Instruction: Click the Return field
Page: home
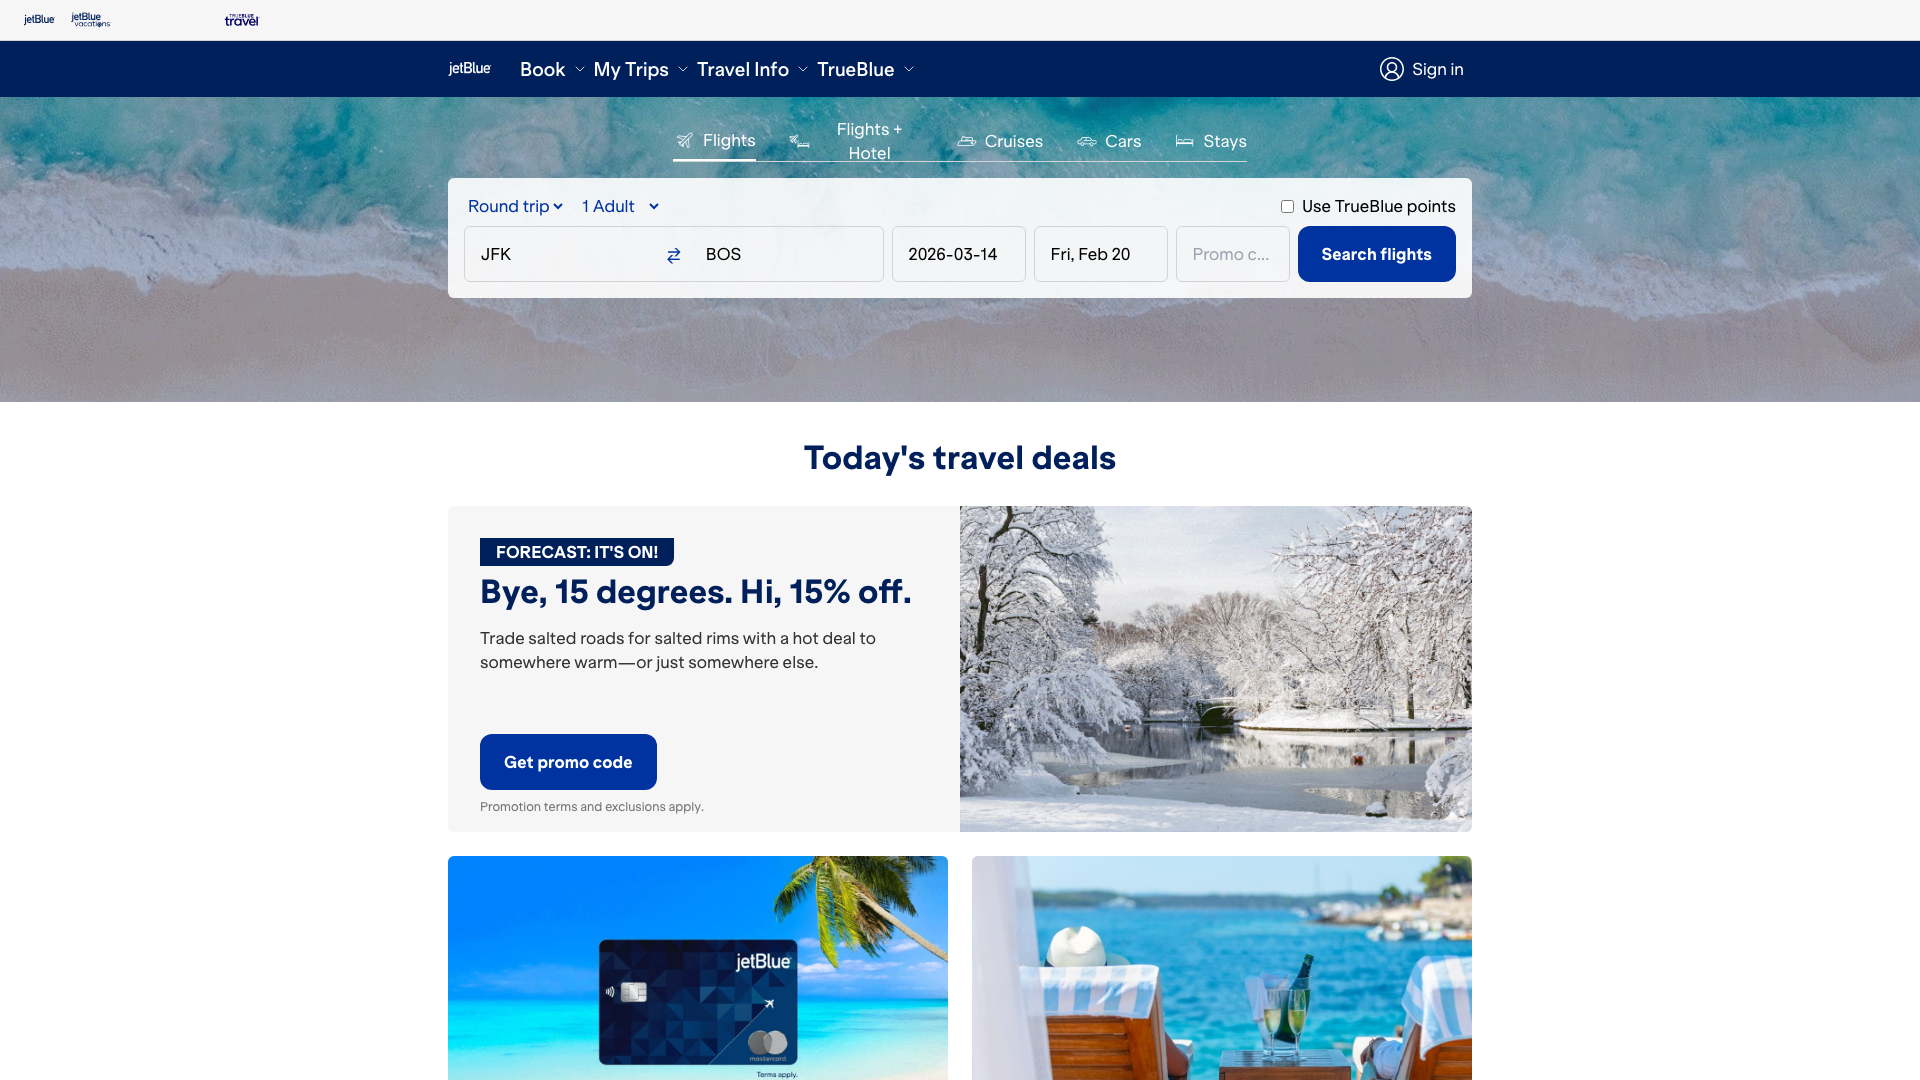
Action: click